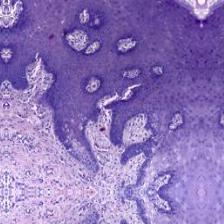
Diagnosis: Normal